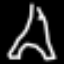
Label: The Eiffel Tower